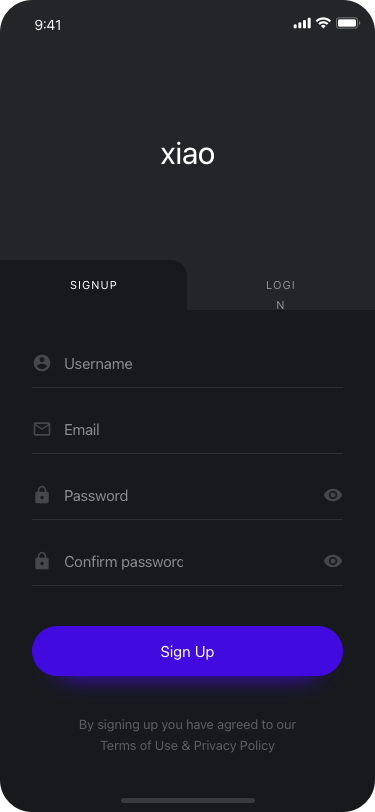
Text in this UI design:
xiao
Sign Up
By signing up you have agreed to our
Terms of Use & Privacy Policy
SIGNUP
LOGIN
Username
Email
Password
Confirm password